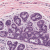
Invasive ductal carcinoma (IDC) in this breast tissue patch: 0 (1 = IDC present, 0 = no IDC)